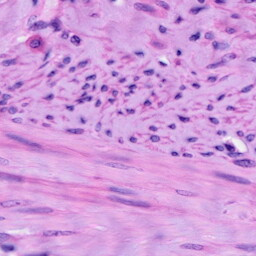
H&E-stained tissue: Cervix